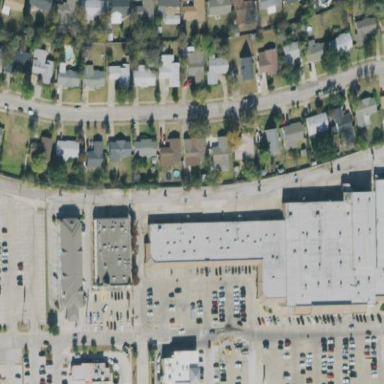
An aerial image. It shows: Retail area.